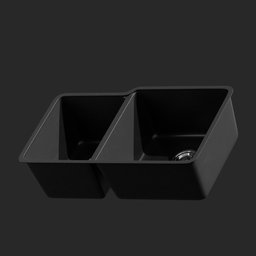
Label: appliances